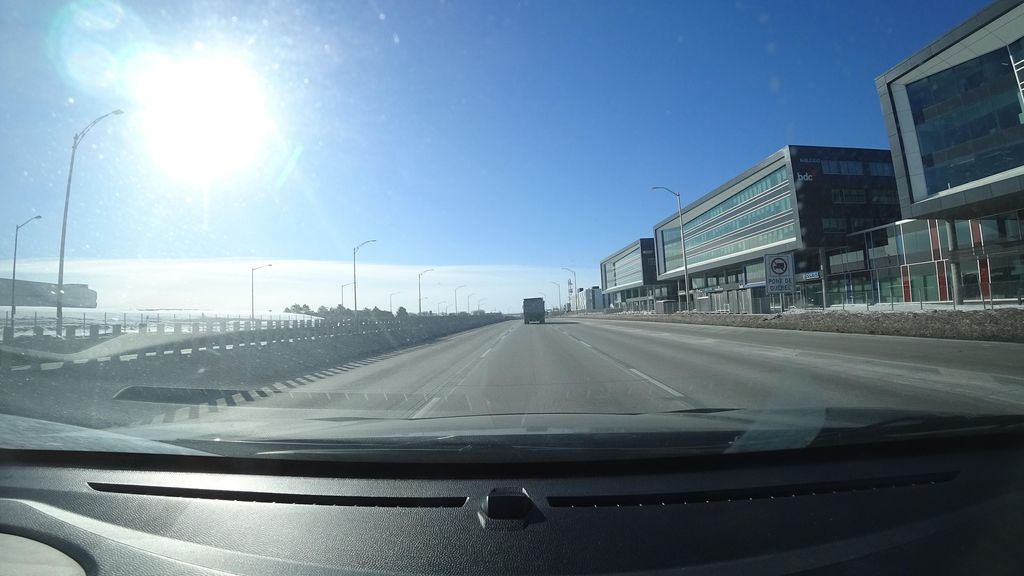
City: quebec_city